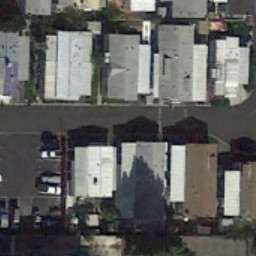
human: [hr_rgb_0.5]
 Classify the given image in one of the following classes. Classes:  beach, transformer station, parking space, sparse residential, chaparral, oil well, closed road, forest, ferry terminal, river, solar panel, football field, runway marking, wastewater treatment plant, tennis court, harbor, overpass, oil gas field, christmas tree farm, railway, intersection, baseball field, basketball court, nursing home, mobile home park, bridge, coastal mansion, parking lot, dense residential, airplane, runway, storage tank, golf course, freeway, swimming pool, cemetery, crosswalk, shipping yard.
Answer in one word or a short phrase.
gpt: mobile home park